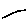
Label: line